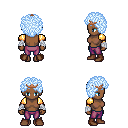
a pixel art fantasy rpg character, female body template, human, dark skin, gold arm armor, magenta pants, white cyan curly afro hairstyle, bronze tiara, white cloth bandages, brown shoes, four views (front, back, left, right), 2x2 character sprite sheet, small pixel art, hard edges, no anti-aliasing